Question: I am trying to obtain and "highlight" a whole street given the street name, sort of what google does when you write a street name and hit search.
Street segment :

Does anyone have an idea on how to achieve this?
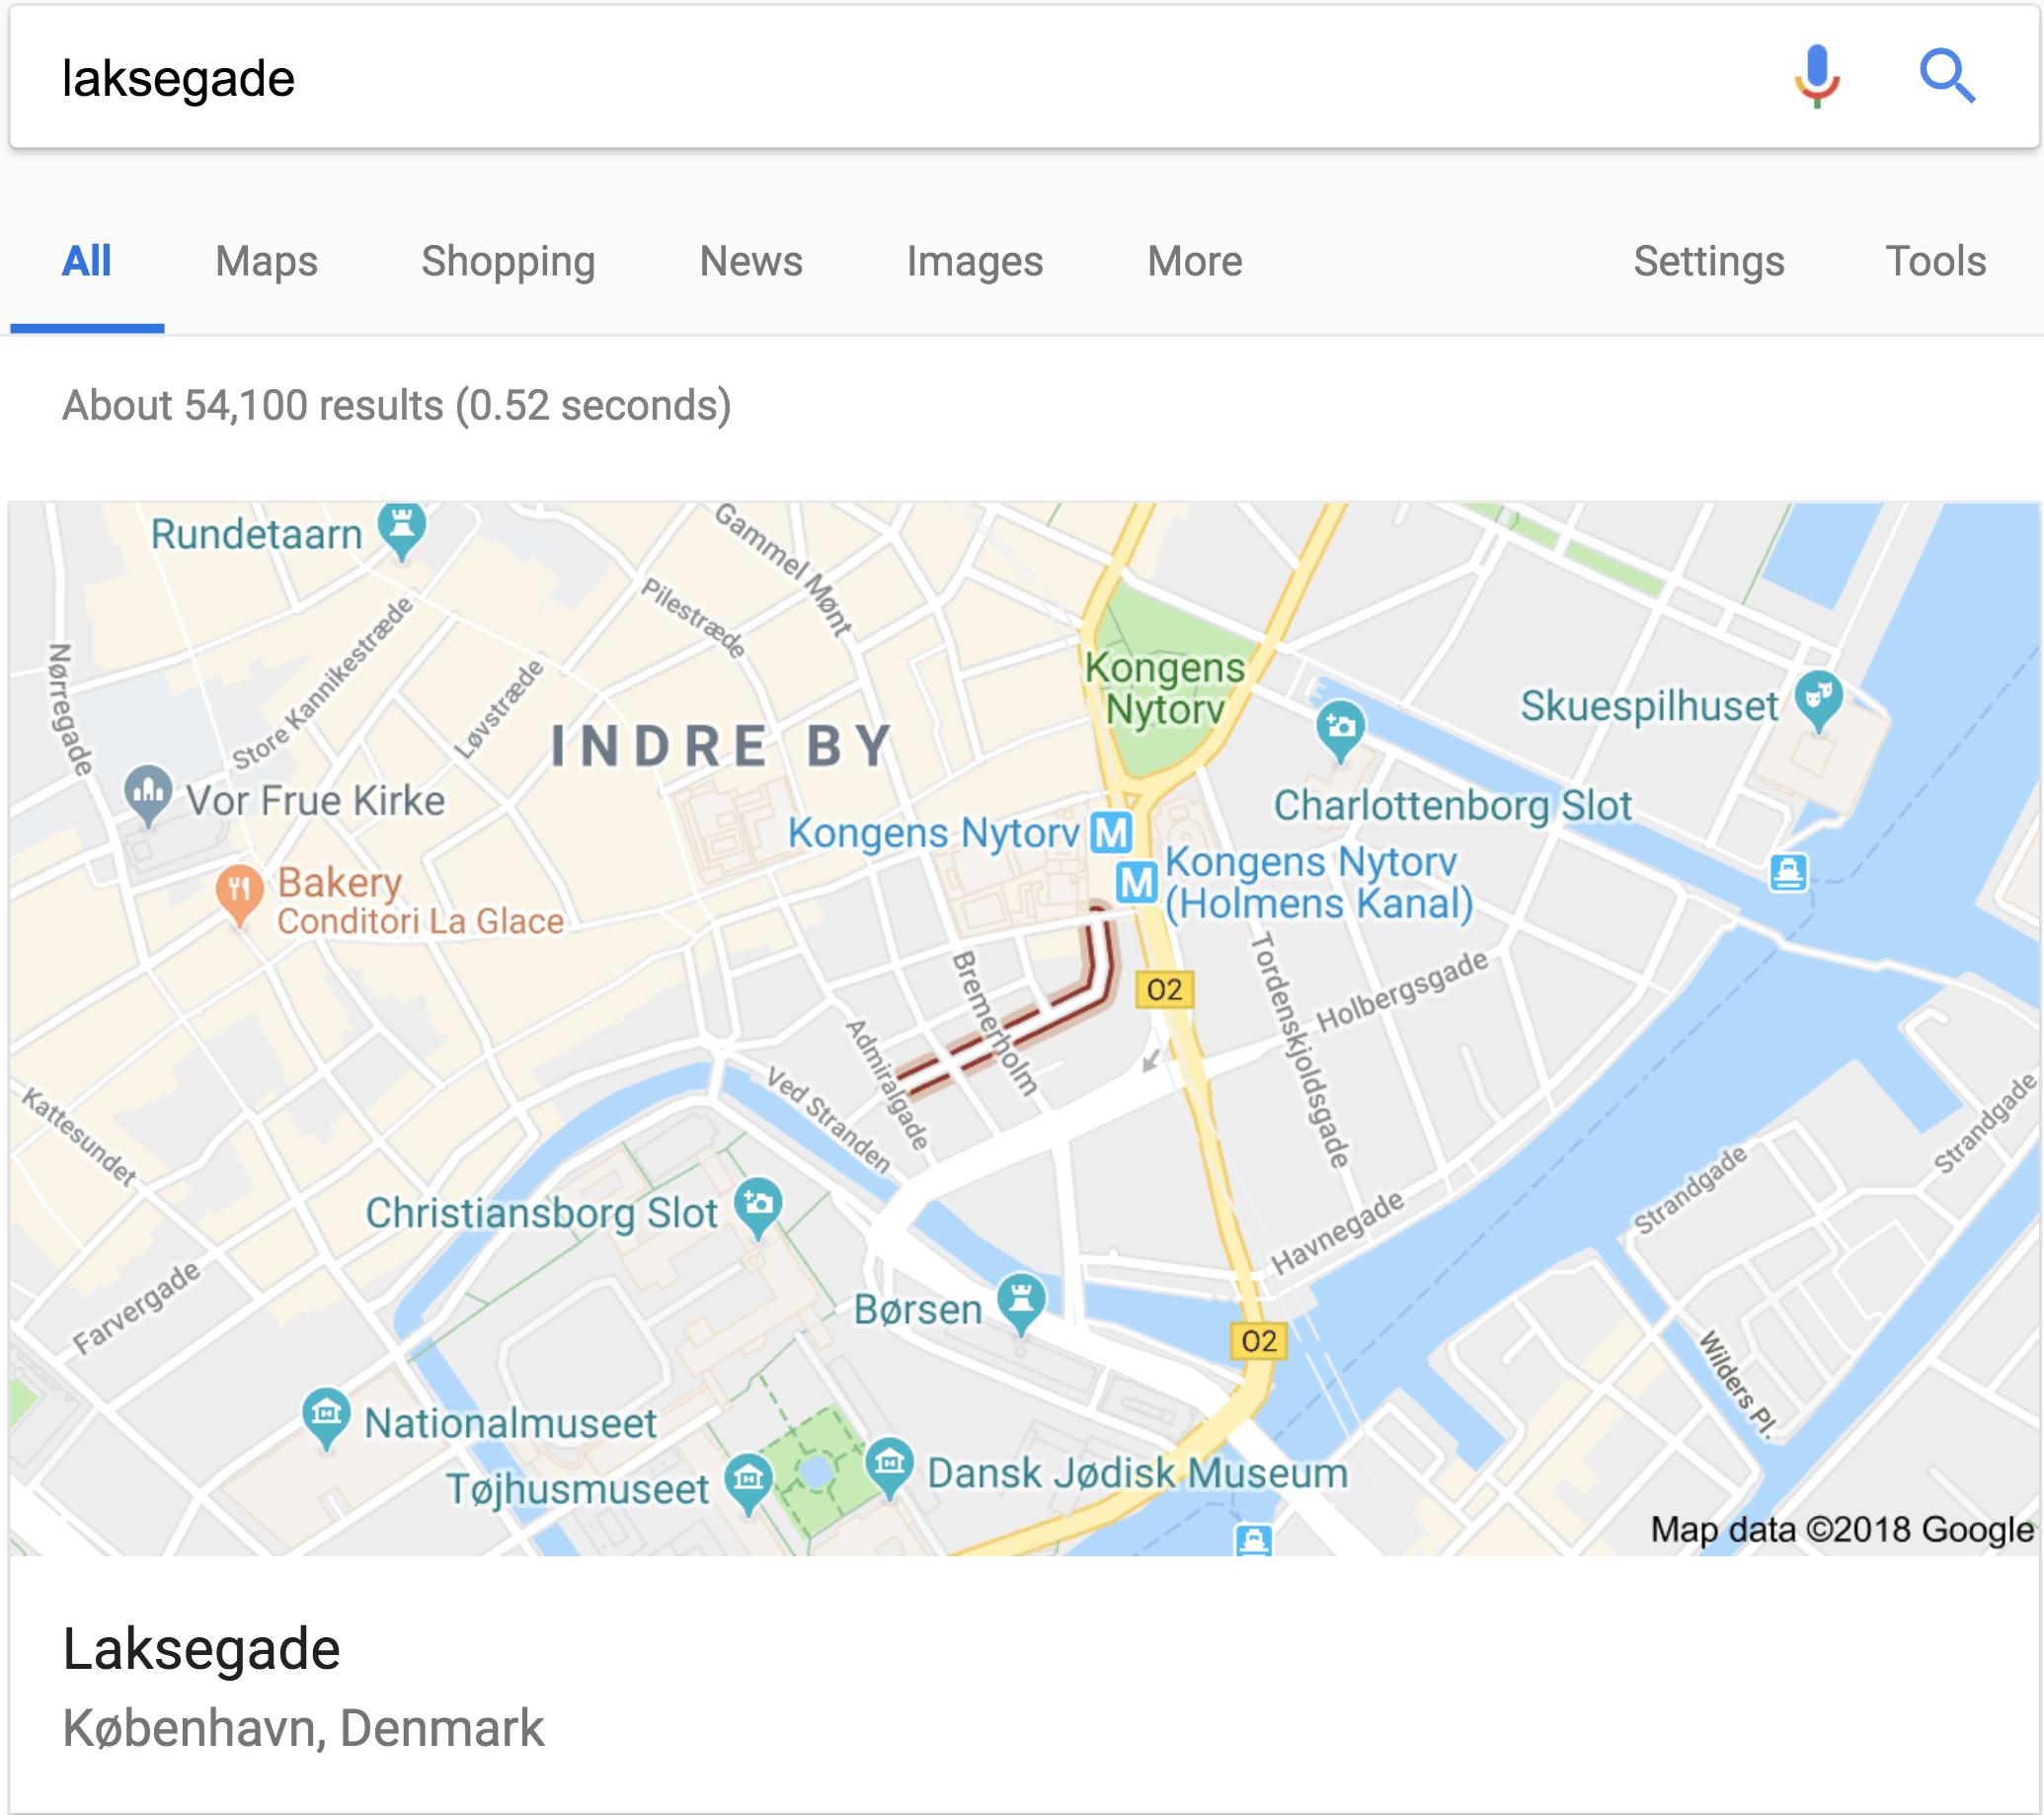
Answer: So I solved this doing the following:
1. Using the overpass-api (http://overpass-api.de/api/interpreter) with something like this: [out:json];(way["name"="laksegade"] (55.6150, 12.4529, 55.7326, 12.6507););out body;>;out skel qt;; --> (55.6150, 12.4529, 55.7326, 12.6507) is the bounding box to contain the search
2. Decompose the response into individual points along the route segments
3. Use these points to draw a linestring
Hope this helps someone else.